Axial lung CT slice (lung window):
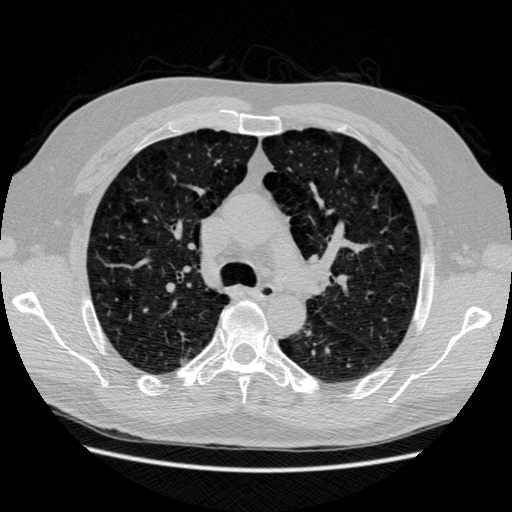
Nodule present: yes
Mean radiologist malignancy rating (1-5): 3